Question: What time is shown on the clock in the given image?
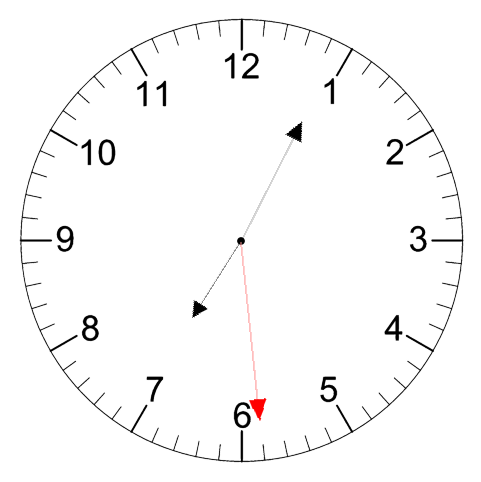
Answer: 07:04:29